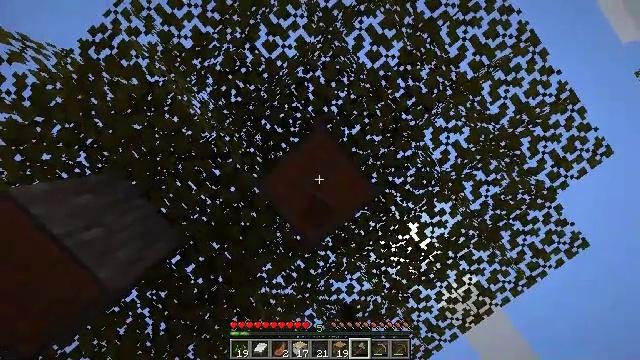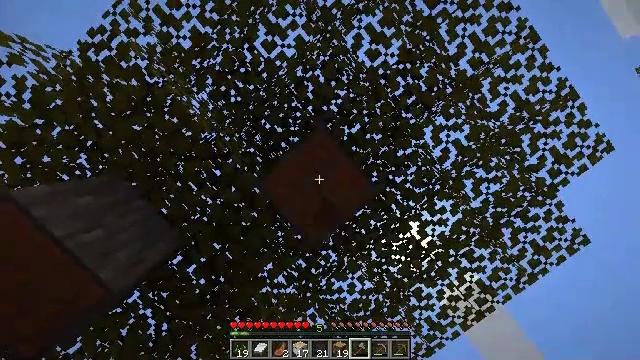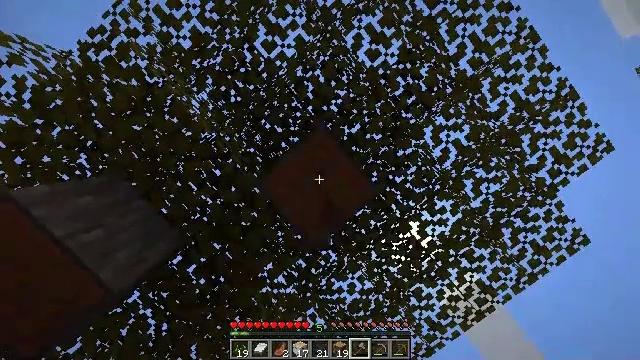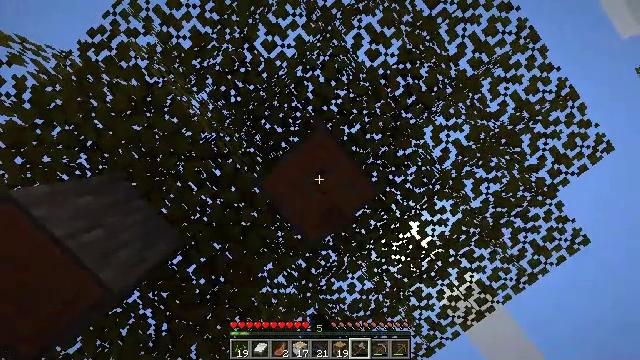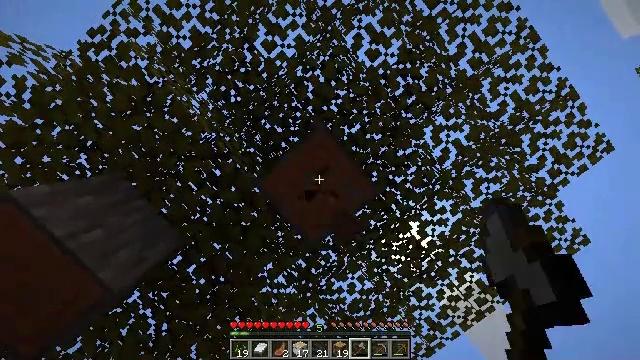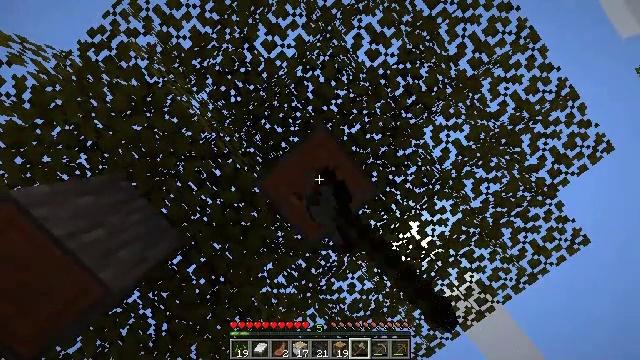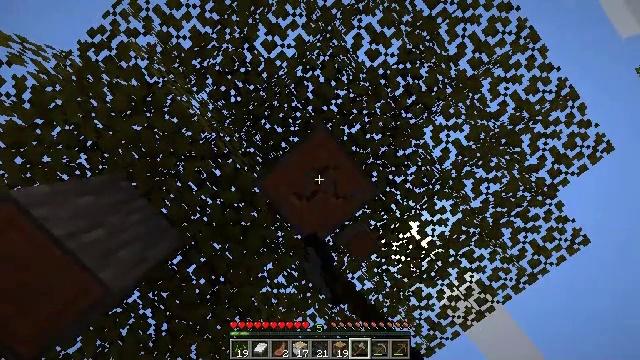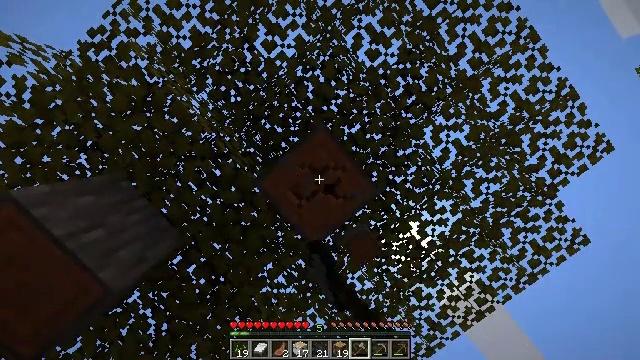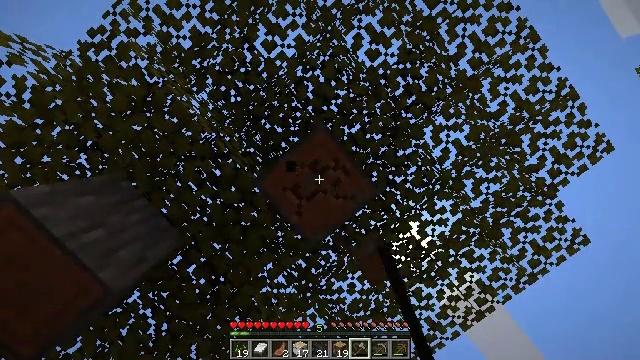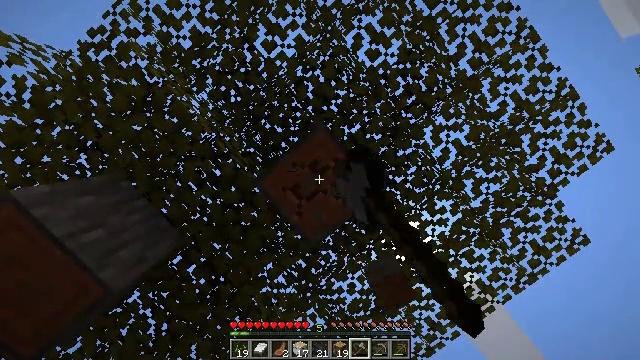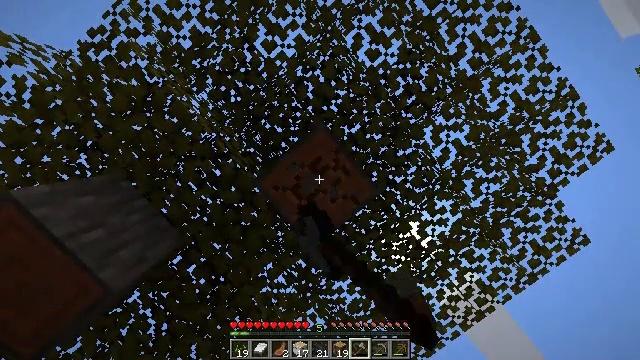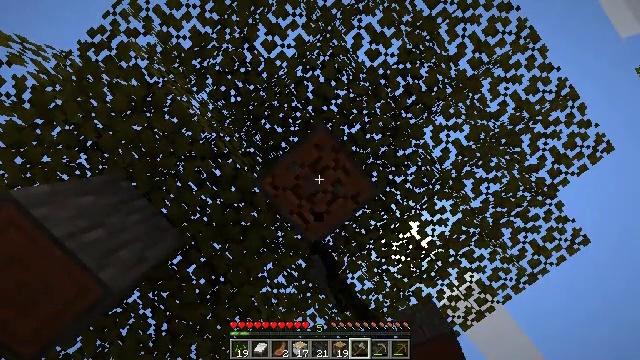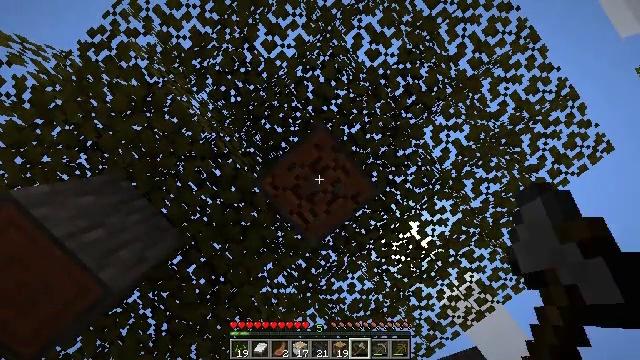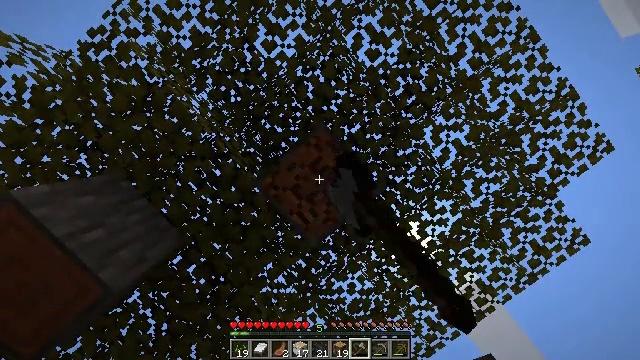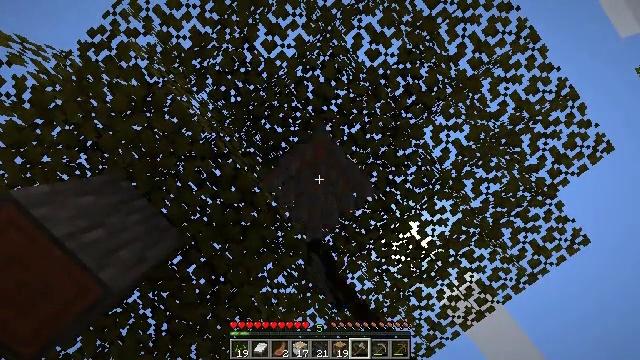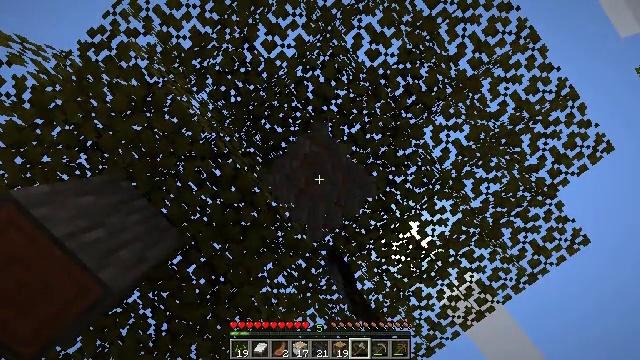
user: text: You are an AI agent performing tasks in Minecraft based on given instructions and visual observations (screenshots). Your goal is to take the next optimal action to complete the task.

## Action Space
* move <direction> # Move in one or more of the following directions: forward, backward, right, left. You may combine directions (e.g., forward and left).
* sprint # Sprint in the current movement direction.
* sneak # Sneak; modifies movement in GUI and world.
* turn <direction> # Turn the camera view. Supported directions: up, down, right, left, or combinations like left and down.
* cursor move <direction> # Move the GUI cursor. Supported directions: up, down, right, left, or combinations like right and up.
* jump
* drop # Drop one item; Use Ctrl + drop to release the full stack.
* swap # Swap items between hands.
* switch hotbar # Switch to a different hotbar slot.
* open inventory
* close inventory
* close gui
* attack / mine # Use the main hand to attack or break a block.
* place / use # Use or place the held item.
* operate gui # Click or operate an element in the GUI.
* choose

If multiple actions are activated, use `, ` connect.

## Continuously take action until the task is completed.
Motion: motion action
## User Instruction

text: Collect acacia logs by breaking the tree.
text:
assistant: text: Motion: sneak, attack / mine
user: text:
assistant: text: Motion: sneak, attack / mine
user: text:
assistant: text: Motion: sneak, attack / mine
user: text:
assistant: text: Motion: sneak, attack / mine
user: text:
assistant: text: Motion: sneak, attack / mine
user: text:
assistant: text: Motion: sneak, attack / mine
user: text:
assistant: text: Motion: sneak, attack / mine
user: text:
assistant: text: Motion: sneak, attack / mine
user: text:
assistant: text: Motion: sneak, attack / mine
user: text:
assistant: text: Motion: sneak, attack / mine
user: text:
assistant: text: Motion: sneak, attack / mine
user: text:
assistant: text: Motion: sneak, attack / mine
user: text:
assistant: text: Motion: sneak, attack / mine
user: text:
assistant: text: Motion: sneak, attack / mine
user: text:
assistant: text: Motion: sneak, attack / mine
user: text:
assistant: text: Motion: attack / mine
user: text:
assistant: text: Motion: attack / mine
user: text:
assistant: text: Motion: attack / mine
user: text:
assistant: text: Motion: attack / mine
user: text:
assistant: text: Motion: attack / mine
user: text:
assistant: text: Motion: attack / mine
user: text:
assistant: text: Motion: attack / mine
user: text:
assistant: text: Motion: attack / mine
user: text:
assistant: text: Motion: attack / mine
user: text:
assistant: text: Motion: attack / mine
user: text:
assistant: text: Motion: attack / mine
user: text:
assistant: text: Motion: attack / mine
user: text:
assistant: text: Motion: attack / mine
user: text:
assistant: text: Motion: attack / mine
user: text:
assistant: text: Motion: attack / mine